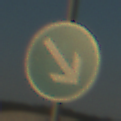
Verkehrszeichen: VorgeschriebeneVorbeifahrtRechts
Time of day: SunriseSunset
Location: Outdoor (Beach)
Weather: Clear
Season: NotSpecified
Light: Natural